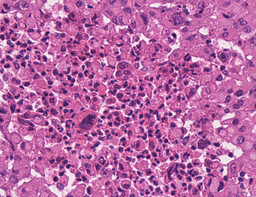
Tumor epithelial tissue: yes
Tumor-associated stroma tissue: no
Normal tissue: no